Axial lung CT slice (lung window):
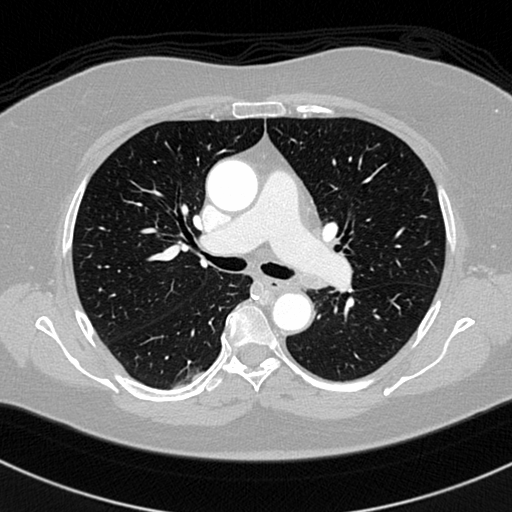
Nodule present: no